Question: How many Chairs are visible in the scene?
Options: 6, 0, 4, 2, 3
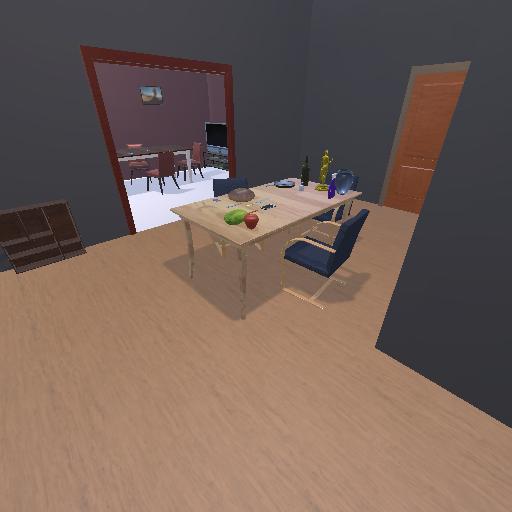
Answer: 6